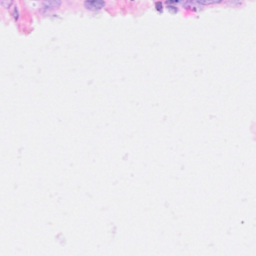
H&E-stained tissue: Breast